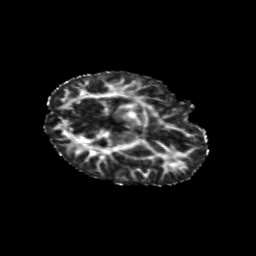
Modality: FA
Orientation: axial
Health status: ill
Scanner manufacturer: siemens
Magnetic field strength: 3 T
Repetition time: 13.7 s
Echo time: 0.098 s